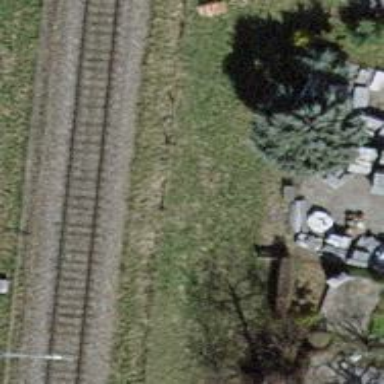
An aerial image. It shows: Contact line indicates electrification.